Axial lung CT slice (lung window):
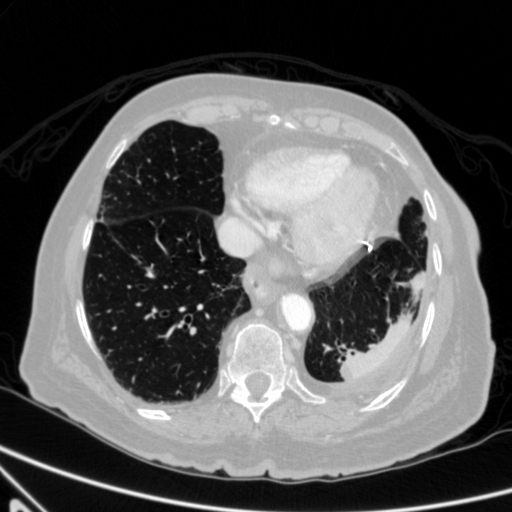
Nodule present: no